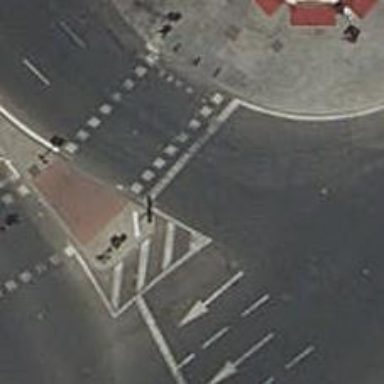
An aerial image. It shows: Road with traffic signals.